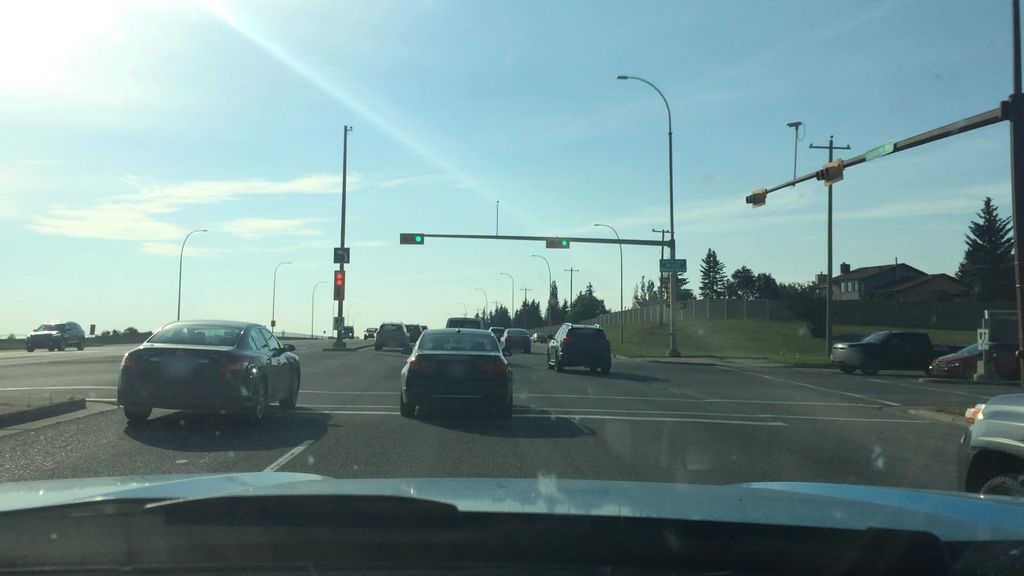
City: calgary